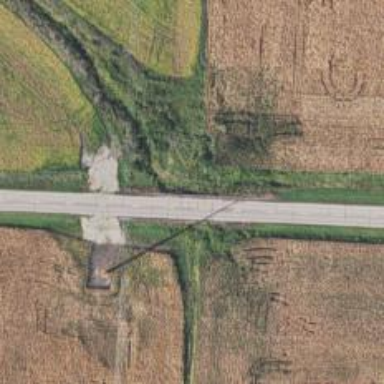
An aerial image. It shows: Culvert tunnel.